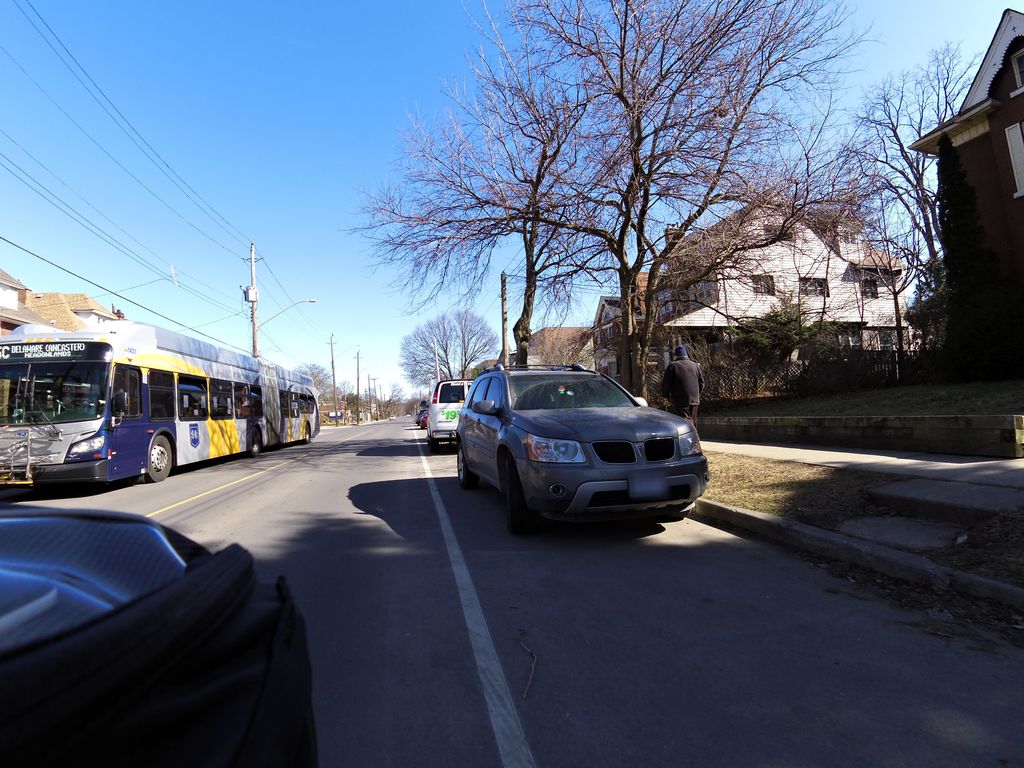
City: hamilton